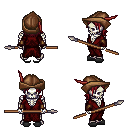
a pixel art fantasy rpg character, male body template, skeleton, red robe, magenta pants, brunette long bangs hairstyle, leather cap, leather bracers, gray slippers, spear, four views (front, back, left, right), 2x2 character sprite sheet, small pixel art, hard edges, no anti-aliasing